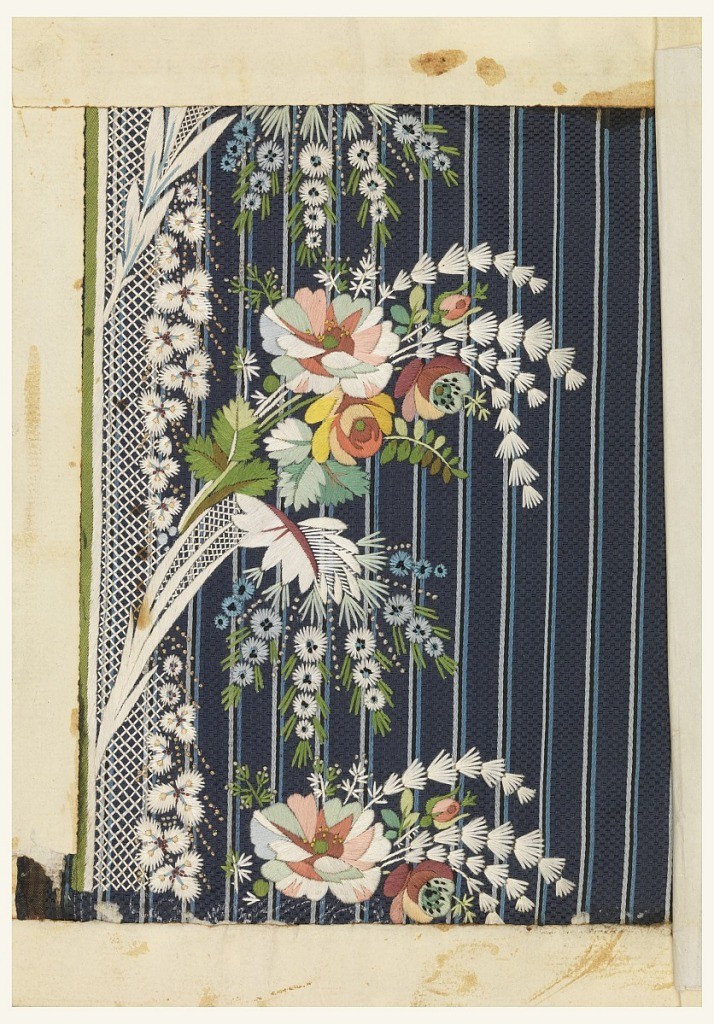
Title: Embroidery sample
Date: ca. 1770
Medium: silk, paper Technique: embroidered on a compound foundation
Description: Dark blue ground with narrow stripes embroidered in a border design of floral bouquets in multicolored silks and white.